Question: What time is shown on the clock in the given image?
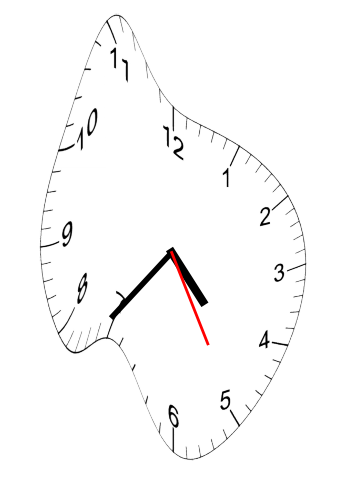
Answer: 04:36:25